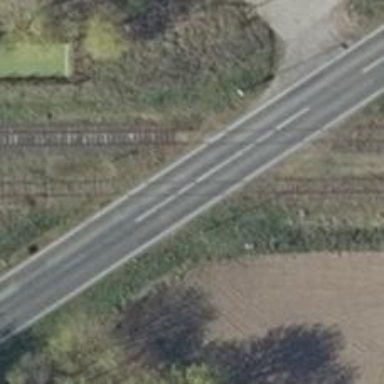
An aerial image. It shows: Level crossing along the railway.